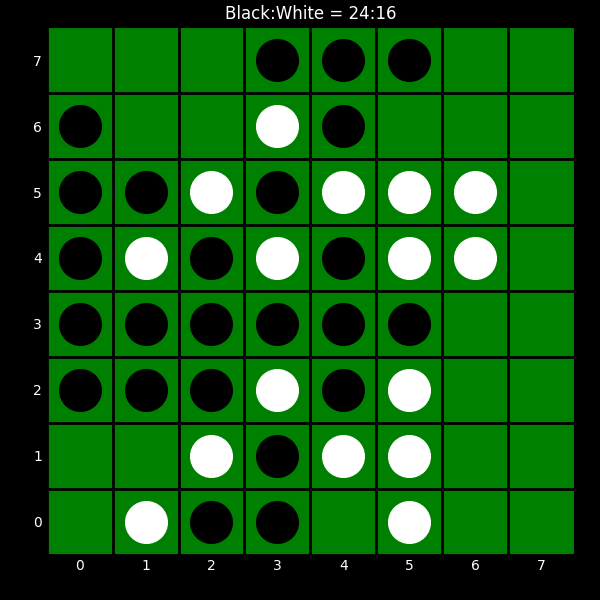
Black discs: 24
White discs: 16